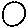
Label: circle